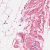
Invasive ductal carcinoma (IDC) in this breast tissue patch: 0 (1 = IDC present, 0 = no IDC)